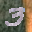
Label: 3